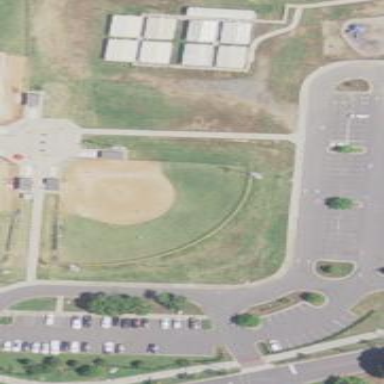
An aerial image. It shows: Baseball pitch for leisure land.